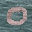
Label: 0